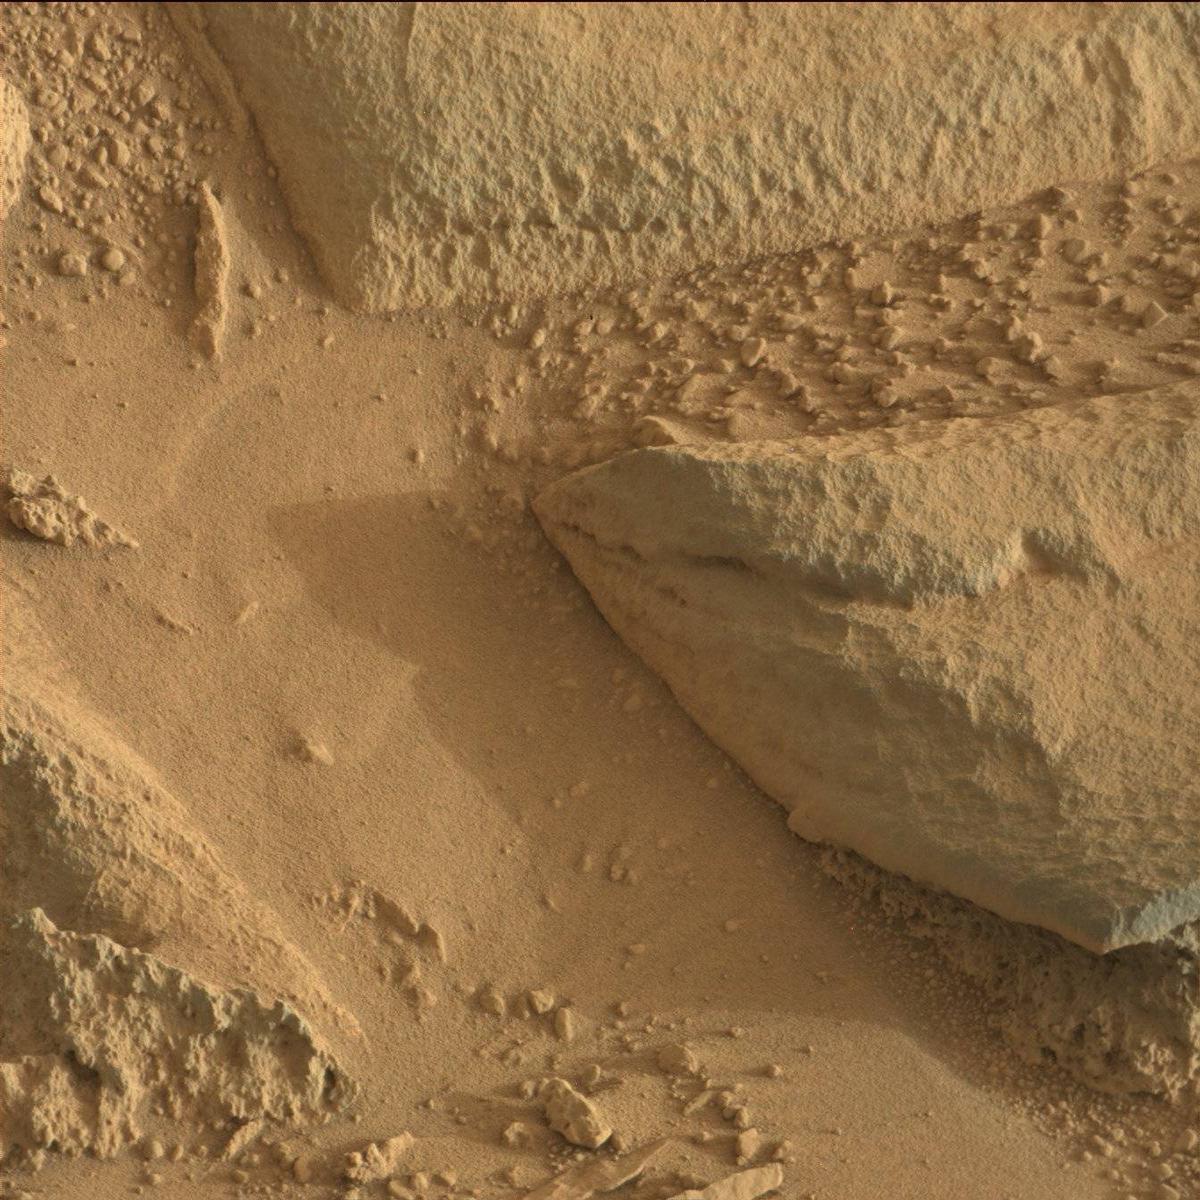
Terrain classes present: Bedrock, Rock, Sand / Soil